Interaction volume radius: 5 \u00c5
Interaction volume height: 45 \u00c5
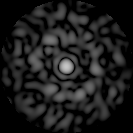
Disorder parameter: 0.8462